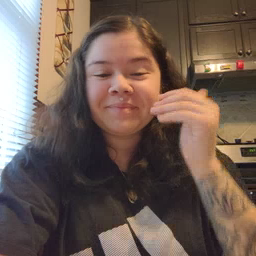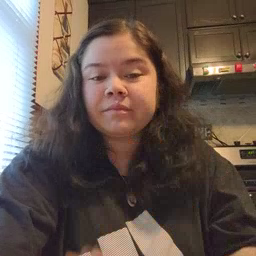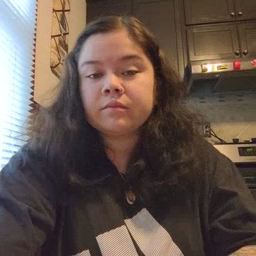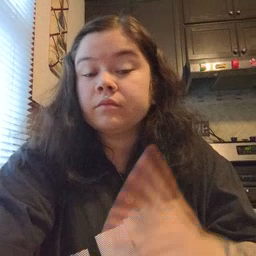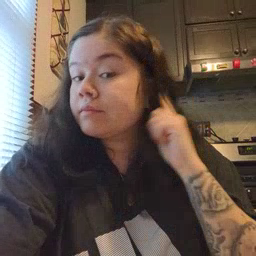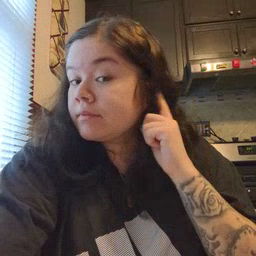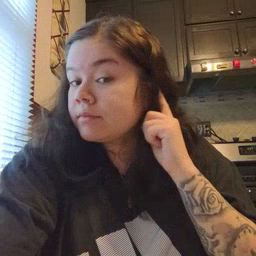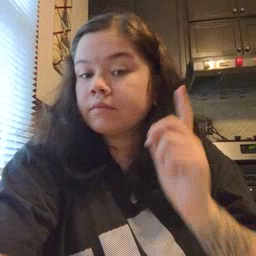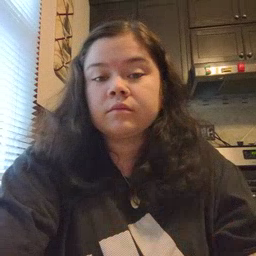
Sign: ear